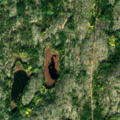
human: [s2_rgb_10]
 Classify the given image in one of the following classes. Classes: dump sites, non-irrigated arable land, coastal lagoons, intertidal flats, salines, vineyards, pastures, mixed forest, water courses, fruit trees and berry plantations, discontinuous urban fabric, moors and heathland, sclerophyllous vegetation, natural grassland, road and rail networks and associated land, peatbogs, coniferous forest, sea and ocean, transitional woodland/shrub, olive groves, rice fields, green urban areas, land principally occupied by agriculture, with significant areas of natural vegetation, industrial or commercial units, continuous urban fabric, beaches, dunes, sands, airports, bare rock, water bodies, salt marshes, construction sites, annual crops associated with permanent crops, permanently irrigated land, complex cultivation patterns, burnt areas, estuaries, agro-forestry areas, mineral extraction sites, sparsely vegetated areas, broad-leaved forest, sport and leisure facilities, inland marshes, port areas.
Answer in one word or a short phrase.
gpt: mixed forest, transitional woodland/shrub, bare rock